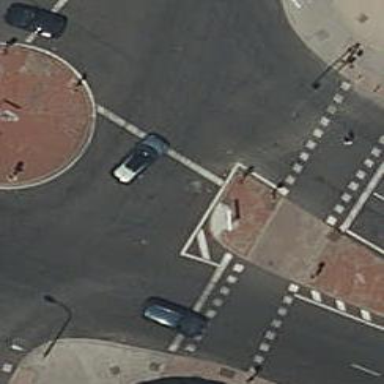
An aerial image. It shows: Tertiary road leading to roundabout.